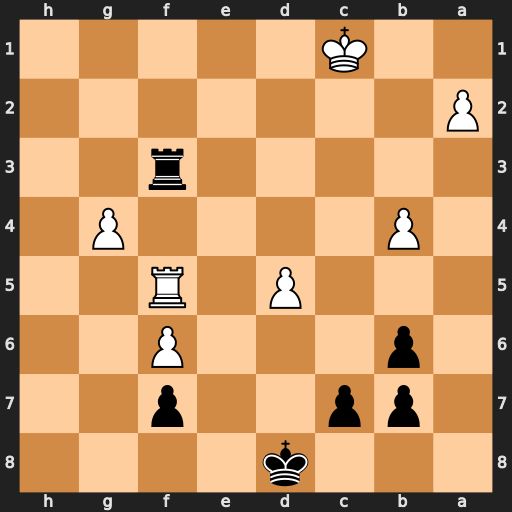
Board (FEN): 3k4/1pp2p2/1p3P2/3P1R2/1P4P1/5r2/P7/2K5
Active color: b
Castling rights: -
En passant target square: -
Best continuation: Rxf5 gxf5 Kd7 Kb2 Kd6